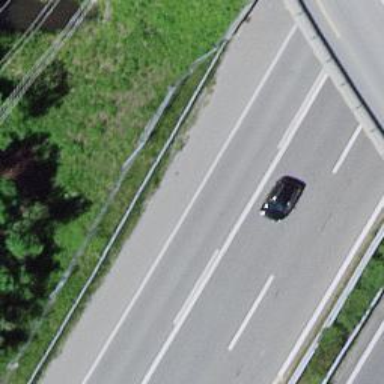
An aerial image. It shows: Asphalt motorway link.